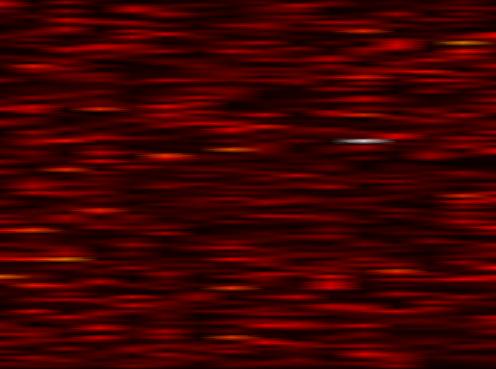
Label: FOFDM